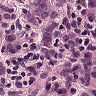
Metastatic tissue present: yes